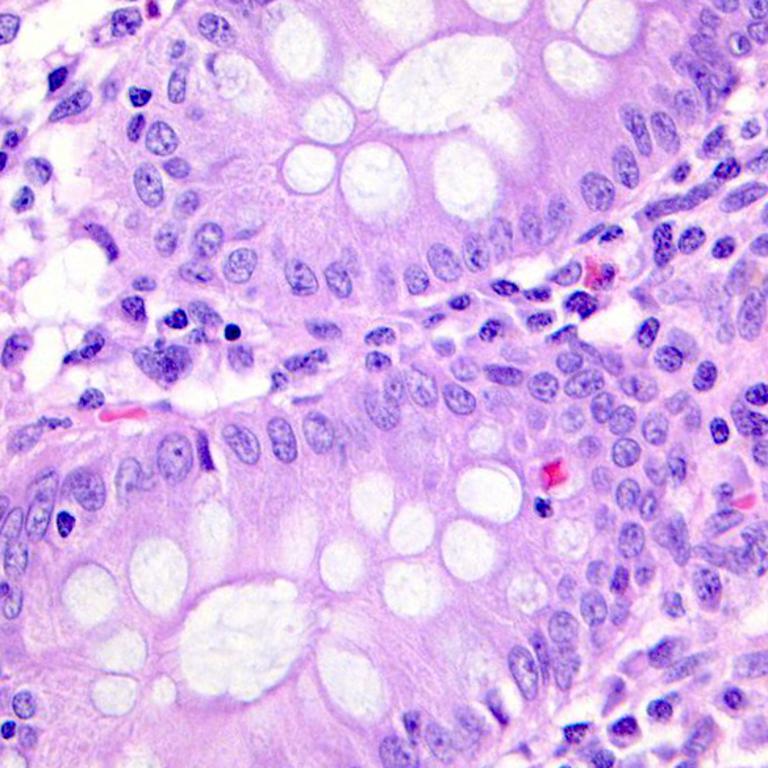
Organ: colon
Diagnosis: benign